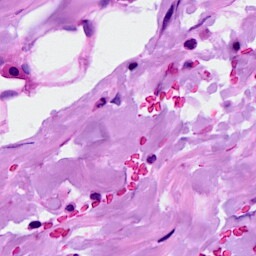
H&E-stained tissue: Breast